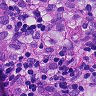
Metastatic tissue present: yes